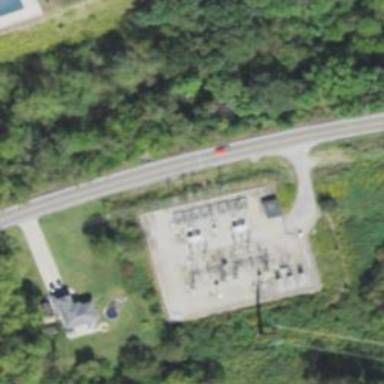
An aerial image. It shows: Power substation.